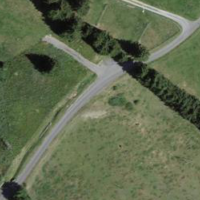
EUNIS habitat code: 24
Species observed at this site:
Turdus viscivorus